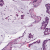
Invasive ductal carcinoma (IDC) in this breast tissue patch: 1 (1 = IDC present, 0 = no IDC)